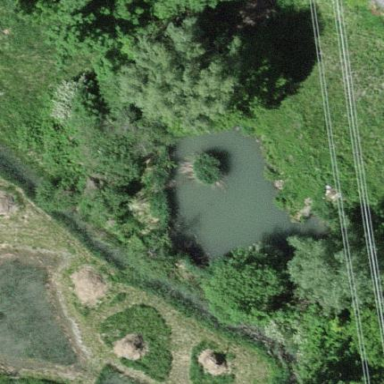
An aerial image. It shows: Serene pond surrounded by nature.